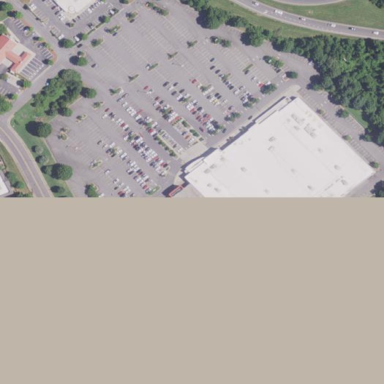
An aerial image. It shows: Retail area.